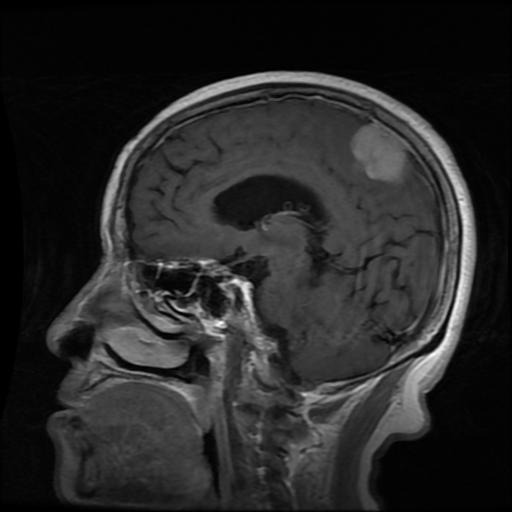
Label: meningioma